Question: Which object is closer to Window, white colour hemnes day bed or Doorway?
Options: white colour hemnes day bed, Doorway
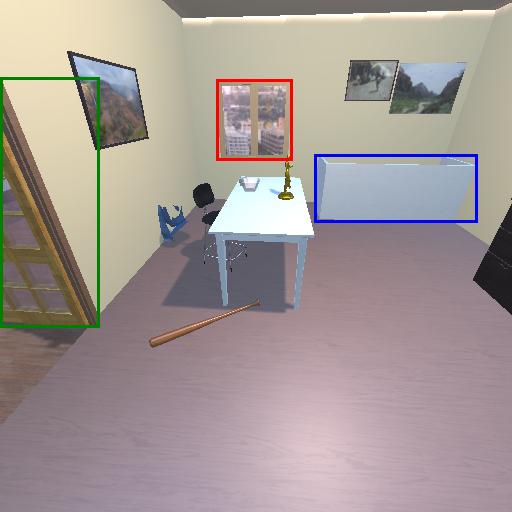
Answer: white colour hemnes day bed